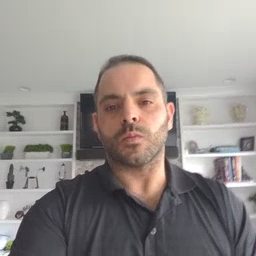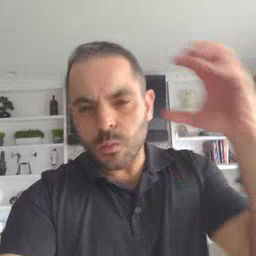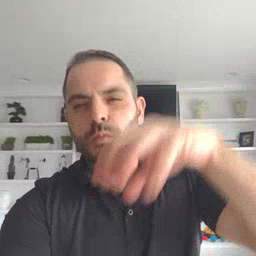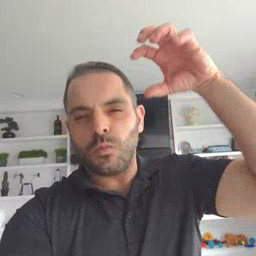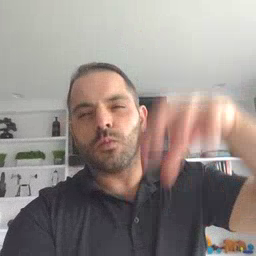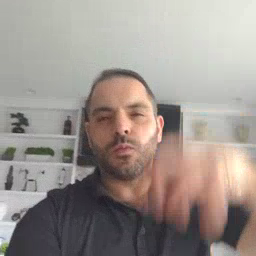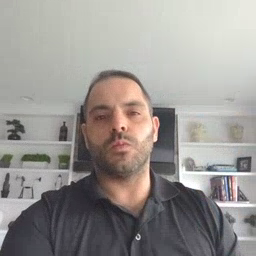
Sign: rain